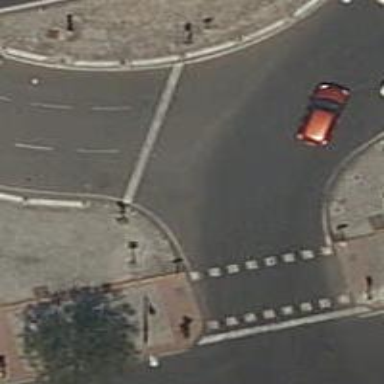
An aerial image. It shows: Road with traffic signals.